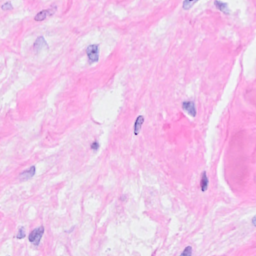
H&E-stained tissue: Breast